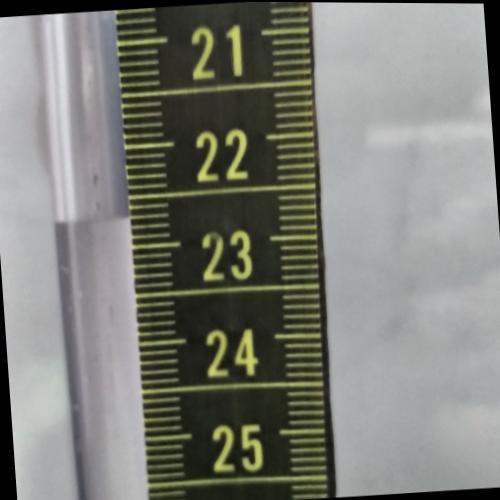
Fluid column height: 22.7 cm